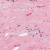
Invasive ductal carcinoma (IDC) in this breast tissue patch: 0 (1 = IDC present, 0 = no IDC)